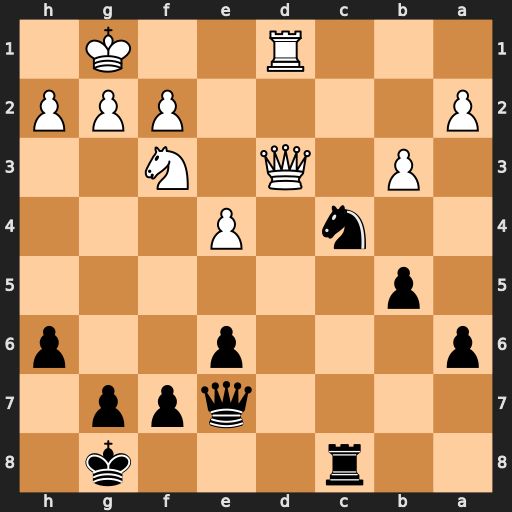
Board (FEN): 2r3k1/4qpp1/p3p2p/1p6/2n1P3/1P1Q1N2/P4PPP/3R2K1
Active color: b
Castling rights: -
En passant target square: -
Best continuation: Nb2 Qe2 Nxd1